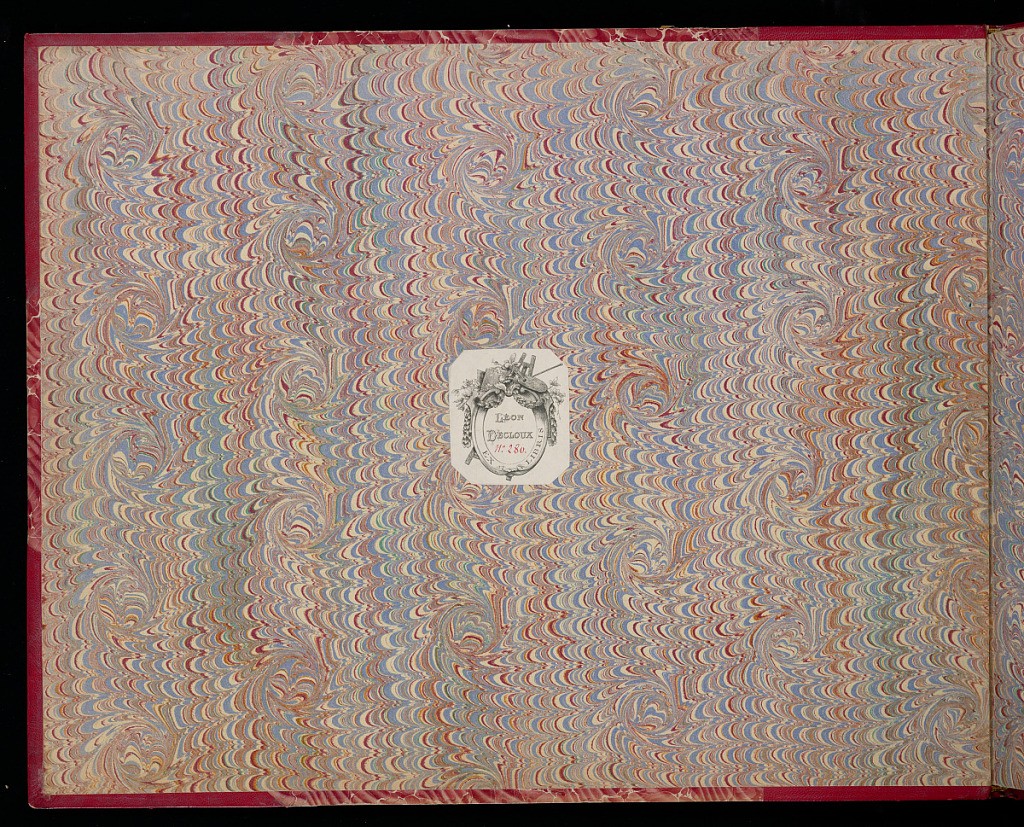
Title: Album of Prints: Ceilings Designed by Carlo Maria Pozzi
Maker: Carlo Maria Pozzi
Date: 1708
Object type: Book
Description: Album of prints containing eight plates of ceiling designs by Carlo Maria Pozzi, from the album, Artis sculptoriae, vulgo stuccatoriae paradigmata. The album also contains a page of text with a dedication to Frederick IV, King of Denmark and Norway.